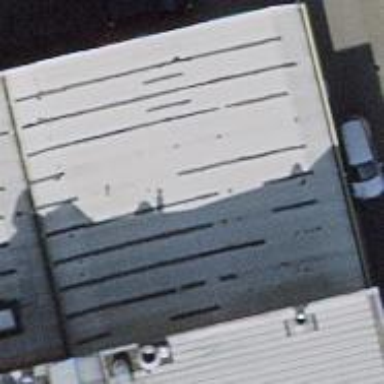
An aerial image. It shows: Industrial building.